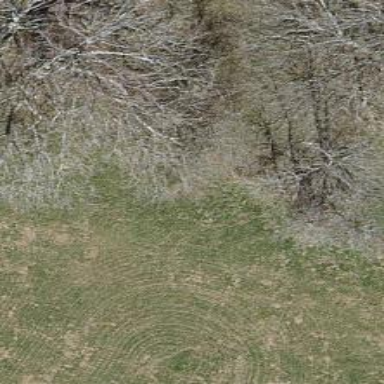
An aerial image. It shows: Row of trees in natural setting.